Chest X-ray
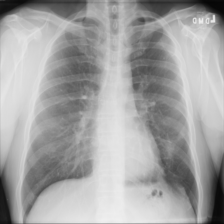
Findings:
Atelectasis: negative
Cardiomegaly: negative
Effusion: negative
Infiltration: negative
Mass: negative
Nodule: positive
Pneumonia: negative
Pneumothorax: negative
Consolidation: negative
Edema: negative
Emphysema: negative
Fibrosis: negative
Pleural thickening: negative
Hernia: negative